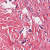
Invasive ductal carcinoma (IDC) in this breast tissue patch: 1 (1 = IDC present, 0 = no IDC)